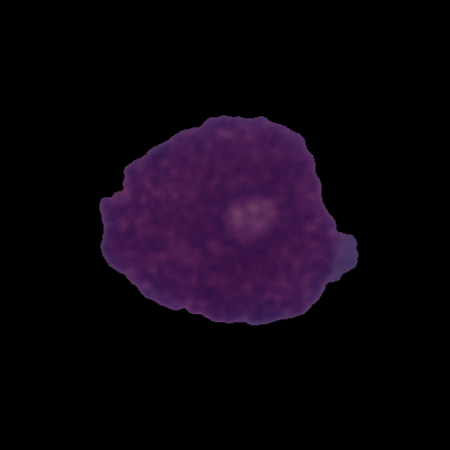
Label: cancer